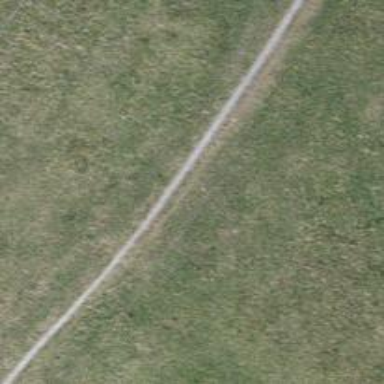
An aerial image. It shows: Excellent dirt path trail.